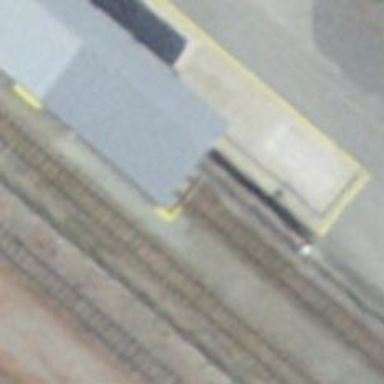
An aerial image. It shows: Narrow-gauge railway yard with electrified contact lines.